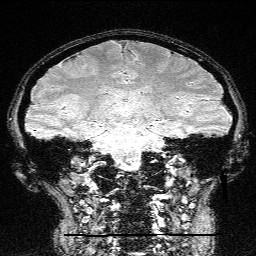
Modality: FLASH
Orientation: sagittal
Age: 26
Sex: female